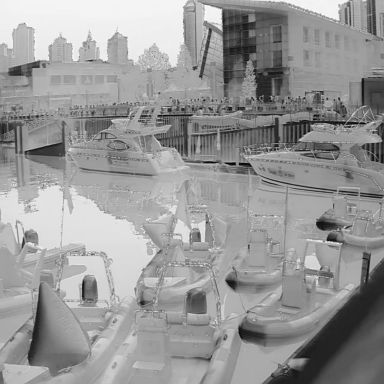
There are ten canoes in the infrared image.